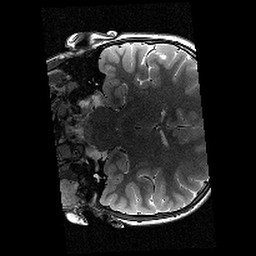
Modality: T2w
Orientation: coronal
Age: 11
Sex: female
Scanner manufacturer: siemens
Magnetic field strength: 3 T
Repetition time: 9.23 s
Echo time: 0.067 s